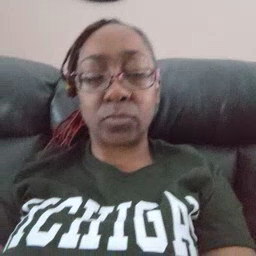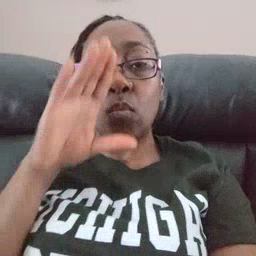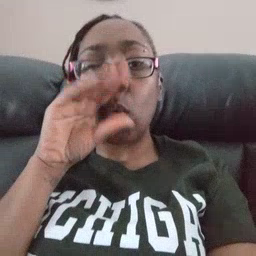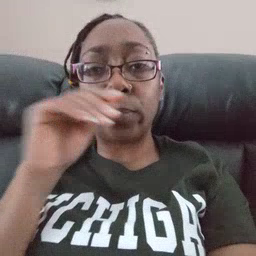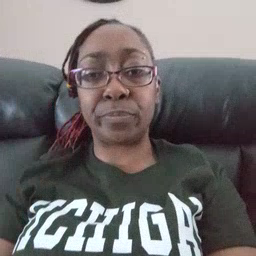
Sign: goose